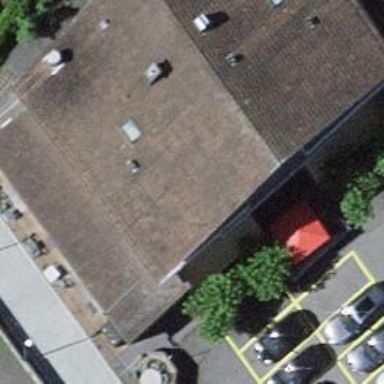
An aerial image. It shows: Restaurant.